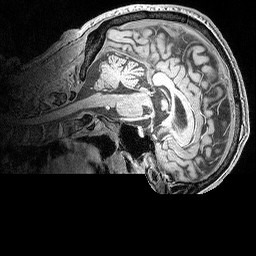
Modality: MP2RAGE
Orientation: sagittal
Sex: male
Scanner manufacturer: siemens
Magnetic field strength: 3 T
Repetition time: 5 s
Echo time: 0.00292 s